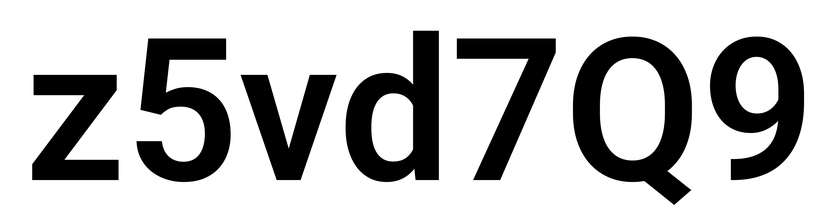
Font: Roboto_SemiBold